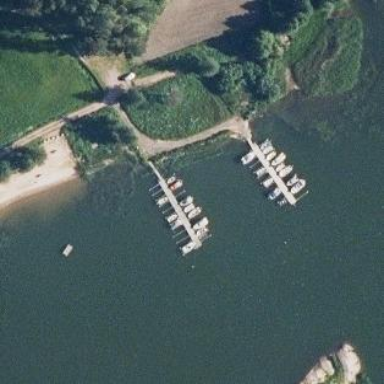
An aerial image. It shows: Man-made pier.